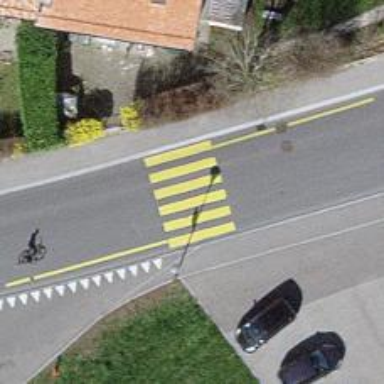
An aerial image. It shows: Uncontrolled zebra crossing with notable zebra markings.